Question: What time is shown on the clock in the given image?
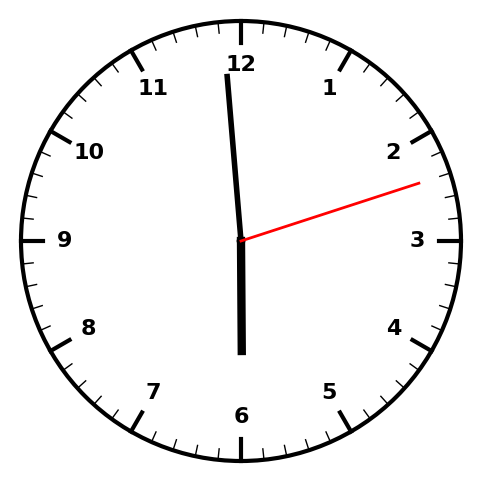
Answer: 05:59:12